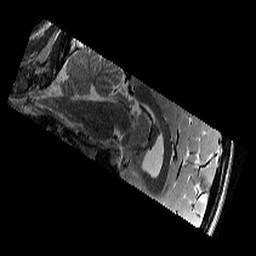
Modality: T2w
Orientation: sagittal
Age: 12
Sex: male
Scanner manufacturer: siemens
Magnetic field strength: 3 T
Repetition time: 9.23 s
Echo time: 0.067 s